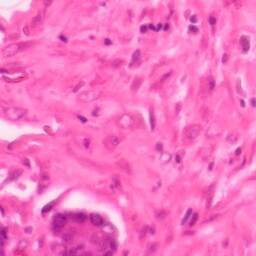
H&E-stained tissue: Colon